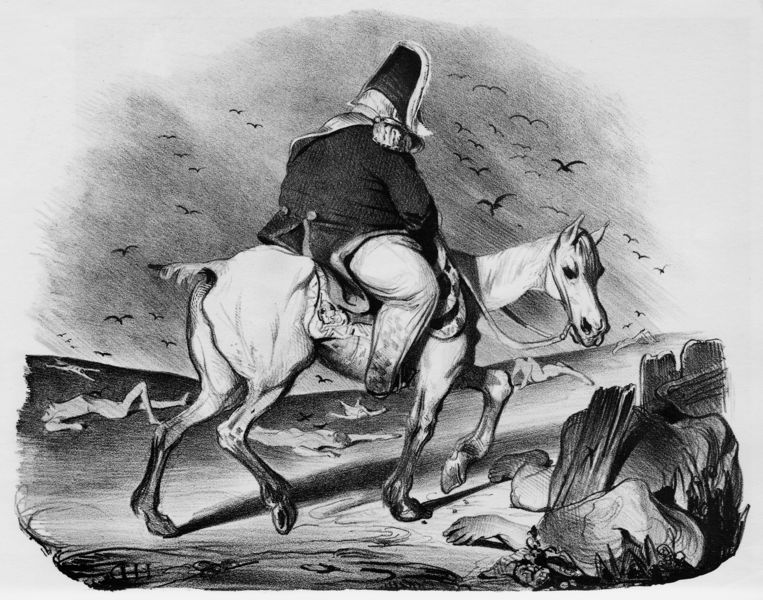
Titel: Voyage à travers les populations empressées, Reise durch die begeisterte Bevölkerung
Künstler: Honoré Daumier
Institution: Sammlung nicht angegeben
Schlagwörter: felsen, gestein, hand, himmel, mann, nackt, schatten, weiß, frauen, landschaft, menschen, frankreich, grau, hut, kreide, licht, nacht, rücken, schwarz, zeichnung, weg, zaun, hose, jacke, arm, leiche, stein, steine, tod, tot, horizont, hügel, vögel, boden, ohren, traurig, fliegen, pferd, reiter, huf, hufe, ritt, sattel, schwanz, schweif, zaumzeug, zügel, bein, strand, liegen, fels, wüste, grafik, graphik, krieg, schlacht, könig, frack, karikatur, dick, nackte, flucht, fett, leiber, blut, dürr, kohle, arsch, druck, lithographie, schwarzweiss, schraffur, radierung, stich, lithografie, karrikatur, uniform, leichen, soldat, tote, epauletten, schraffiert, napoleon, dreispitz, offizier, schimmel, hufen, stift, daumier, honore daumier, ende, elend, niederlage, general, geier, pferdekopf, verloren, gaul, krähen, raben, zwichnung, sieger, persiflage, schlachtfeld, wegesrand, mager, heimkehr, trab, jakce, trist, fußlos, nakte, mähre, schindmähre, schwärme, amputiert, täter, geschlagen, honore, klappern, kriegsfeld, leichenpfad, platzen, stummelschwanz, totenvögel, tricornio, über leichen gehen, dicker, klepper, übergewichtig, totr, ürpferd, zeichnung tusche, klapprig, rückemn